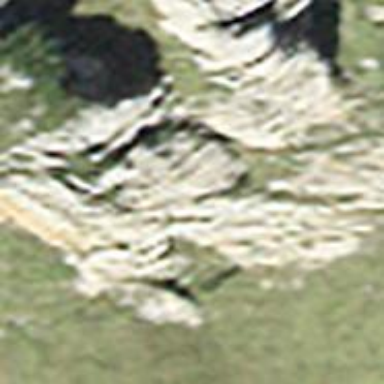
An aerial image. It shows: Cliff in nature.